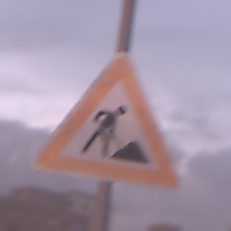
Verkehrszeichen: Arbeitsstelle
Umgebung: Outdoor, Urban
Tageszeit: SunriseSunset
Wetter: PartlyCloudy
Licht: Natural
Jahreszeit: NotSpecified
Kontrast: MediumContrast